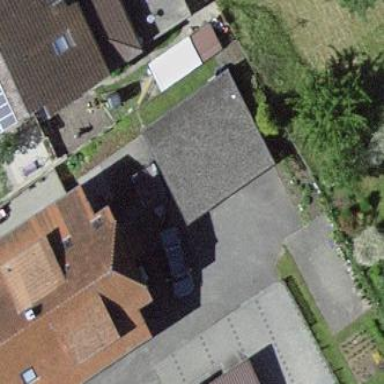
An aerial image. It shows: View of roof of building.